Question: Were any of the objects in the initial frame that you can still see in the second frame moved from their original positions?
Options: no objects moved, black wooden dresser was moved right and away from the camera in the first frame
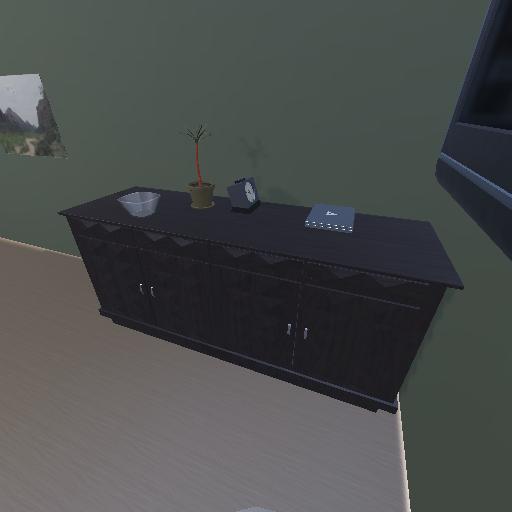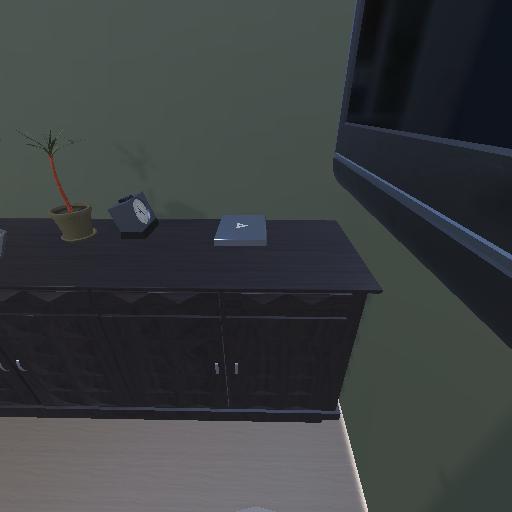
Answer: no objects moved